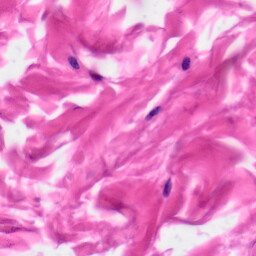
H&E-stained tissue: Skin